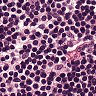
Metastatic tissue present: no